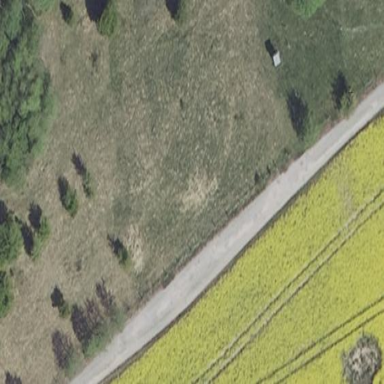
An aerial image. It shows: Beautiful meadow.